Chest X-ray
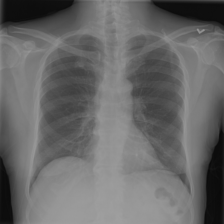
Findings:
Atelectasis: negative
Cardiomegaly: negative
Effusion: negative
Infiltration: negative
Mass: negative
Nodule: negative
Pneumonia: negative
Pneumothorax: negative
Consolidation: negative
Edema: negative
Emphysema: negative
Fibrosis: negative
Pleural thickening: negative
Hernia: negative